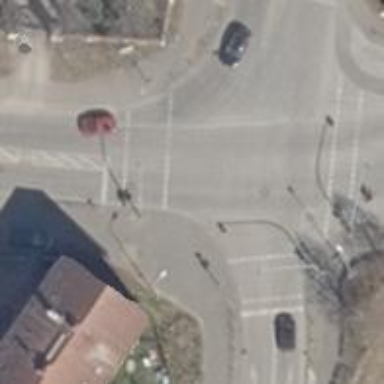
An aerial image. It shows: Road crossing with traffic signals.